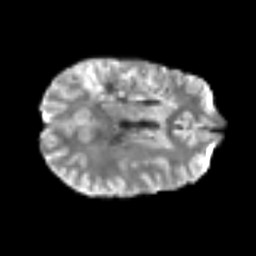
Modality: T2w
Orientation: axial
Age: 41
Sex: male
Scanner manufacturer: siemens
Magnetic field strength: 3 T
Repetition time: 6.1 s
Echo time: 0.101 s